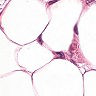
Metastatic tissue present: yes